Field crop: tomato
Growth stage: 1
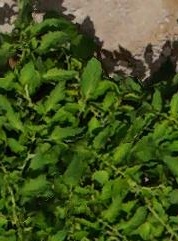
Species: tomato